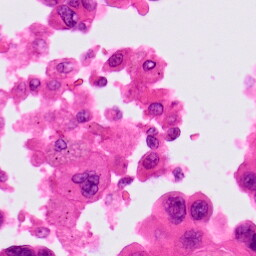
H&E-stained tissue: Lung